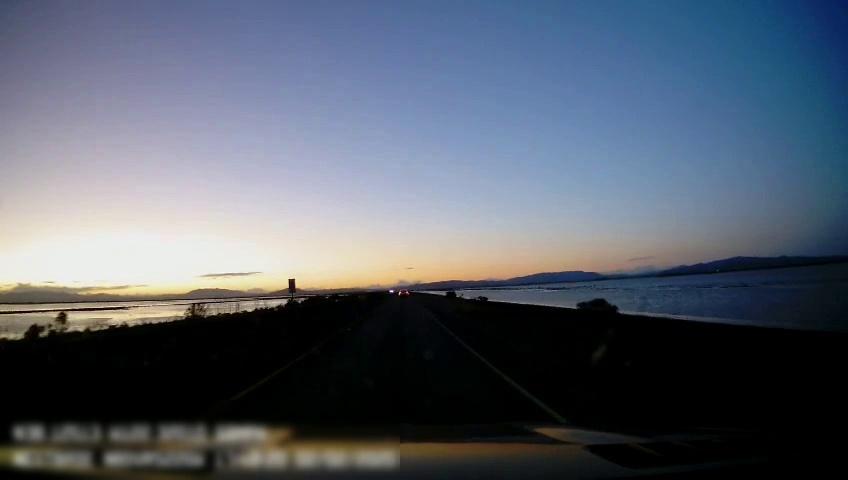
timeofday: Dusk/Dawn/Twilight
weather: Sunny
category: Drivable Space
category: Vehicles | Car
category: Lanes | Current Lane
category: Lanes | Current Lane